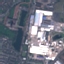
Label: Industrial